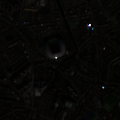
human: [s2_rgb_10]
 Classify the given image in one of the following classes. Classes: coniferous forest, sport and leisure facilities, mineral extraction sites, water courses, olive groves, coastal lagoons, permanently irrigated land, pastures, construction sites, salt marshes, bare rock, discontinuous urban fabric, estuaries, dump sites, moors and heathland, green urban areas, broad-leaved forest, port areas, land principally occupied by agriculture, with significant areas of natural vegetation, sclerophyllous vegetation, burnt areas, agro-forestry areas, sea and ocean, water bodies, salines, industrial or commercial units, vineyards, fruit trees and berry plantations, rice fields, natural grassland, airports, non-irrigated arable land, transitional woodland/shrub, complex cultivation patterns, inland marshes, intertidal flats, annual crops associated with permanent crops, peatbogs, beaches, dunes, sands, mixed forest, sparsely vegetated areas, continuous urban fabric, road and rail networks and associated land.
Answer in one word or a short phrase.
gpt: discontinuous urban fabric, industrial or commercial units